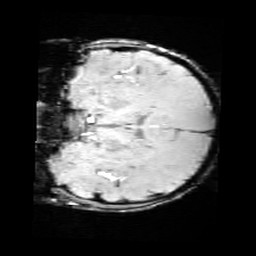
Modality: SWI
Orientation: coronal
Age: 11
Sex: female
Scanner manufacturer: siemens
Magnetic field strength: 3 T
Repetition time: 0.027 s
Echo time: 0.02 s